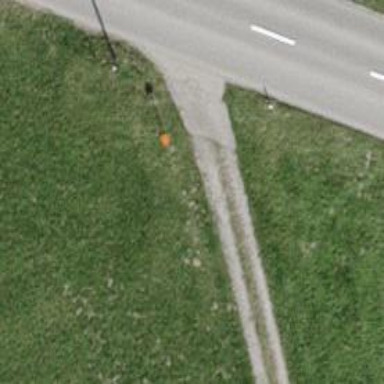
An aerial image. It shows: Aerial marker for pipeline.